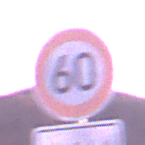
Verkehrszeichen: Geschwindigkeit60
Zusatzzeichen unten: HinweiseAufGefahrenDurchVerbaleAngabe5
Umgebung: Outdoor, Nature
Tageszeit: Dawn
Wetter: PartlyCloudy
Licht: Natural
Jahreszeit: NotSpecified
Kontrast: MediumContrast